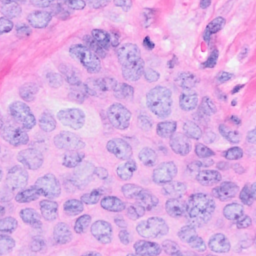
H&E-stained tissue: Breast